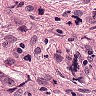
Metastatic tissue present: yes